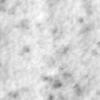
Label: no_change